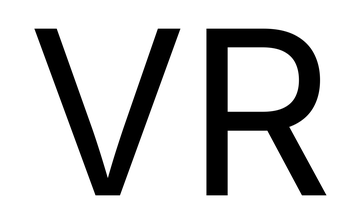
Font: Inter_Regular